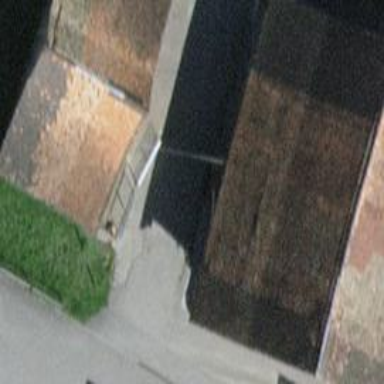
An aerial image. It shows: Barn.